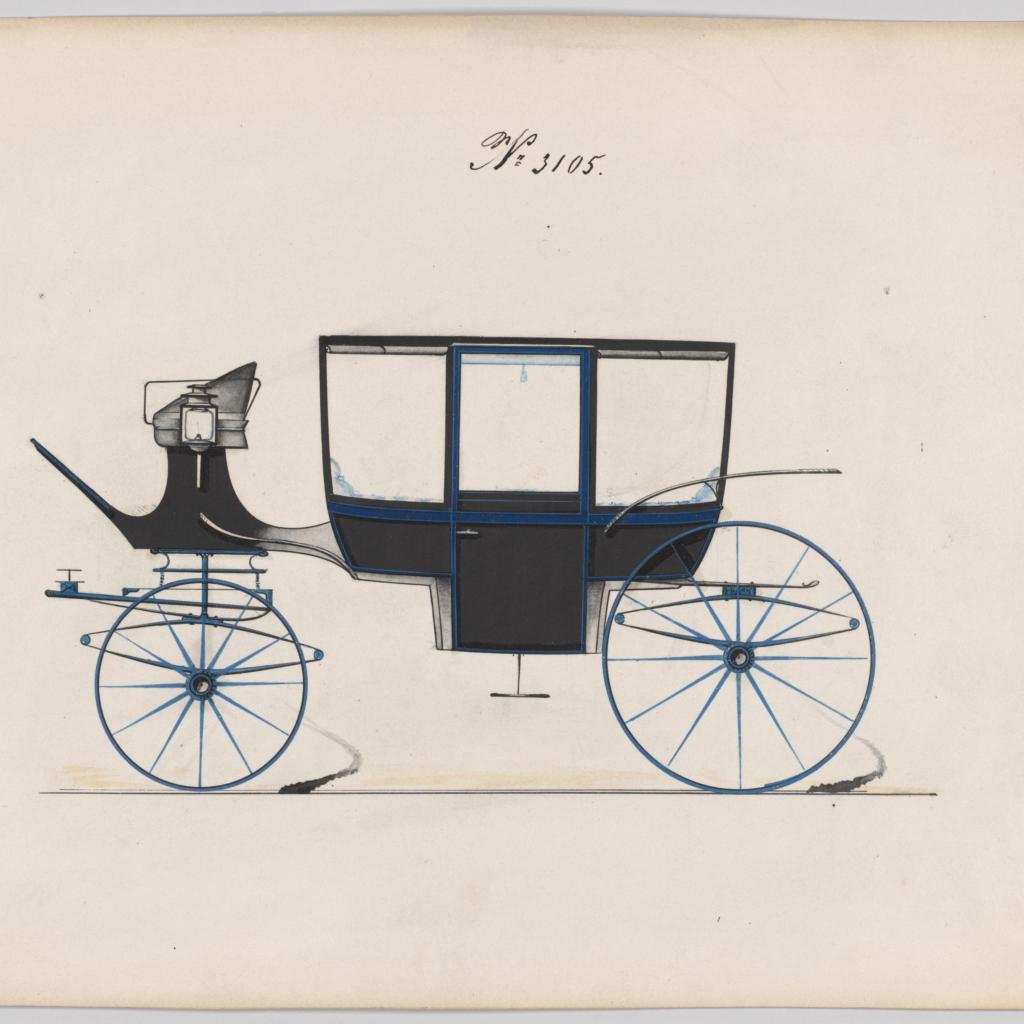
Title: Design Curtain Quarter Coach, no. 3105
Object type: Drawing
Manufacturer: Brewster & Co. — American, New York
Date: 1875
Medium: Pen and black ink, watercolor and gouache with gum arabic
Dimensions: sheet: 7 1/8 x 9 7/8 in. (18.1 x 25.1 cm)
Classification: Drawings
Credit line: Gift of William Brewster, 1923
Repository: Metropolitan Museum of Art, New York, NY